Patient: sex F, age 60
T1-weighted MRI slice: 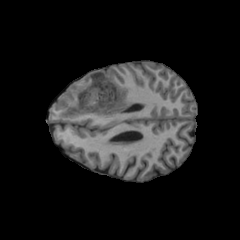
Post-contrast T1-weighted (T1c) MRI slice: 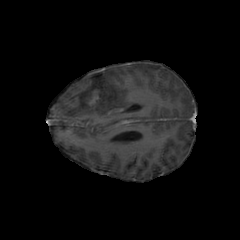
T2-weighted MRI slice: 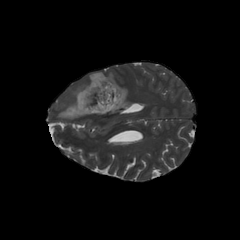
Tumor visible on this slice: yes
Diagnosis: Astrocytoma, IDH-mutant
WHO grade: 3